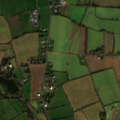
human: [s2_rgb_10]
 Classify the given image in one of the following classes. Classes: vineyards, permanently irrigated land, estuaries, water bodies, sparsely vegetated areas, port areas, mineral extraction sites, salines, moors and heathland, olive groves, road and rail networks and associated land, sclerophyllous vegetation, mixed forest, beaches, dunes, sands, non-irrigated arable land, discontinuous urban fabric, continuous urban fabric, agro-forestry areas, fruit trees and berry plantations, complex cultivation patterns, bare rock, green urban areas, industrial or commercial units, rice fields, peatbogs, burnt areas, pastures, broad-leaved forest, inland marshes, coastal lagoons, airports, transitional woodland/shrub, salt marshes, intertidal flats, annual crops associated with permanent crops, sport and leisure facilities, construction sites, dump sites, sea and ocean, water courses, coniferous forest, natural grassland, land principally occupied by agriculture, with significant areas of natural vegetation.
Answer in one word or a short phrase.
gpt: non-irrigated arable land, pastures